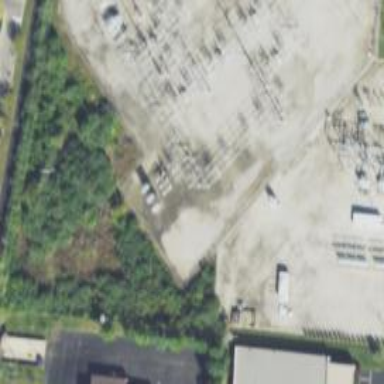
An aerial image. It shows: Switch for power supply.